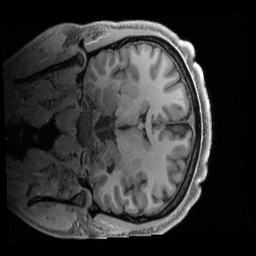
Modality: T1w
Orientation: coronal
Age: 27
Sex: male
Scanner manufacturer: siemens
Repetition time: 2.4 s
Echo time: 0.00231 s